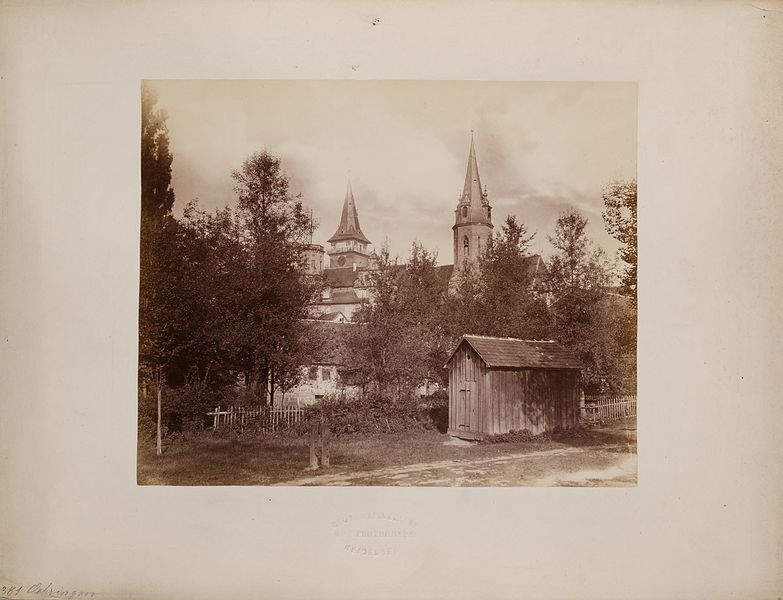
Titel: Blick auf Stiftskirche und Schloss Öhringen
Künstler: Georg Maria Eckert
Standort: Hamburg
Institution: Museum für Kunst und Gewerbe Hamburg
Schlagwörter: kirchturm, stadt, schloss, architektur, turm, ort, dorf, foto, fotografie, photographie, stadtansicht, burg, photo, palais, architekturfotografie, albumin, lichtbild, architekturphotographie, bildwerke, angewandte und bildende kunst, hessische systematik, schwarzweißpositivverfahren, silbersalzverfahren, schwarzweißfotografie, albuminpapier